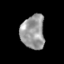
Tissue: skin
Cell type: Epithelial cells
Senescence score: 0.2671
Nuclear area (px): 795
Mean DAPI intensity: 152.79